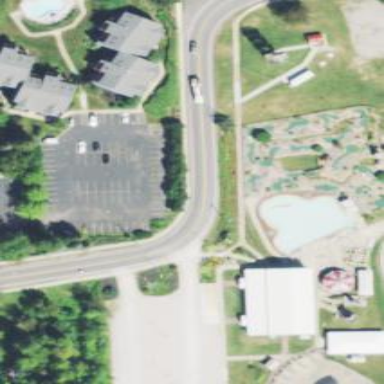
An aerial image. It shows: Miniature golf leisure land.